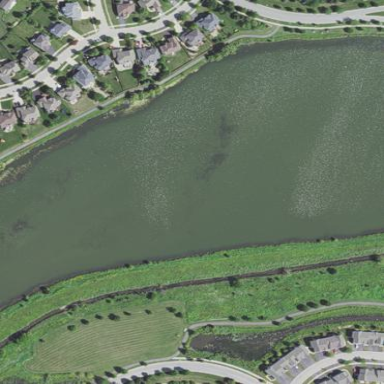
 creating natural and serene environment."